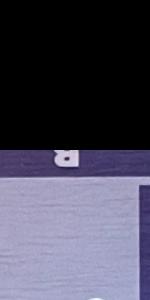
Label: Empty